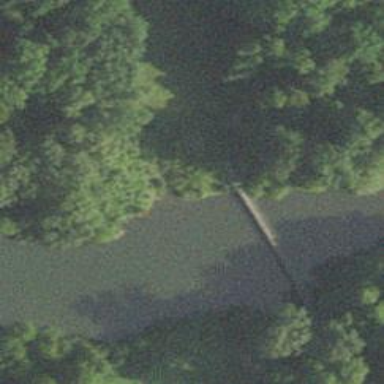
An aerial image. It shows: Path bridge used as golf cartpath.